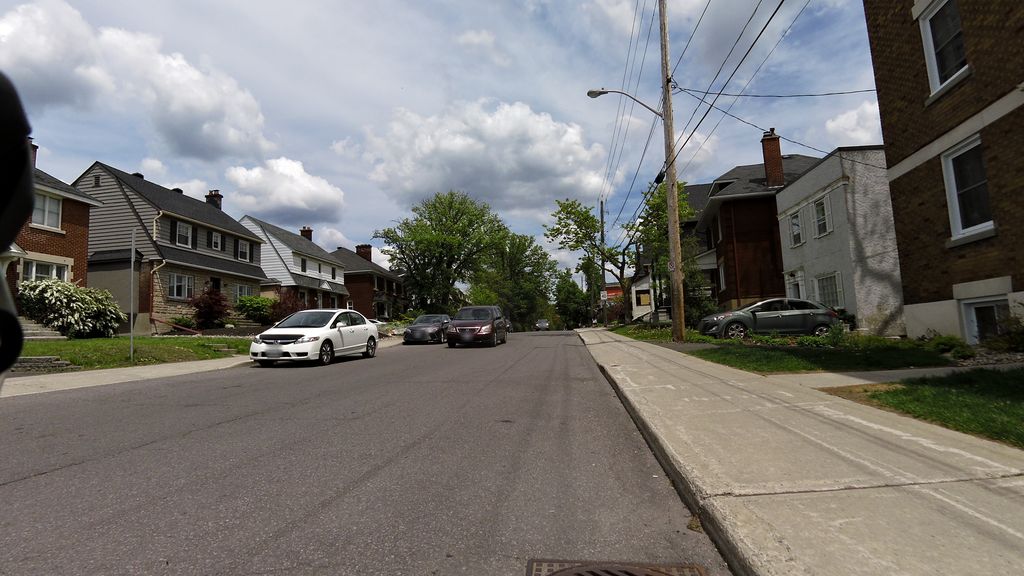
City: ottawa-gatineau